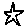
Label: star